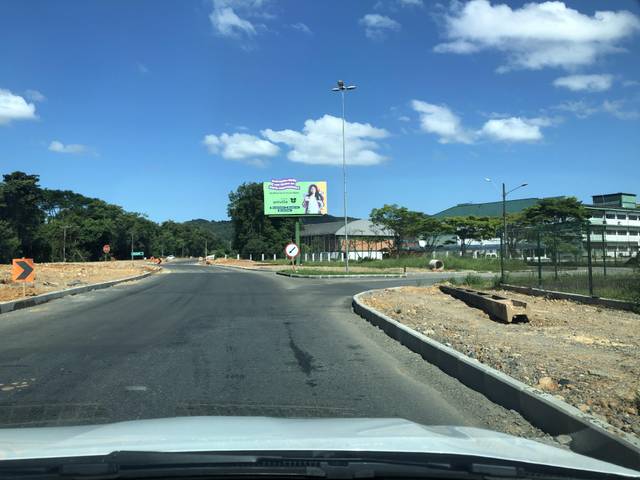
Region: Brazil
Coordinates: -26.25, -48.857